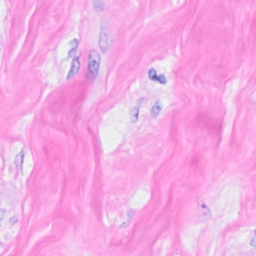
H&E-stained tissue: Breast